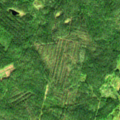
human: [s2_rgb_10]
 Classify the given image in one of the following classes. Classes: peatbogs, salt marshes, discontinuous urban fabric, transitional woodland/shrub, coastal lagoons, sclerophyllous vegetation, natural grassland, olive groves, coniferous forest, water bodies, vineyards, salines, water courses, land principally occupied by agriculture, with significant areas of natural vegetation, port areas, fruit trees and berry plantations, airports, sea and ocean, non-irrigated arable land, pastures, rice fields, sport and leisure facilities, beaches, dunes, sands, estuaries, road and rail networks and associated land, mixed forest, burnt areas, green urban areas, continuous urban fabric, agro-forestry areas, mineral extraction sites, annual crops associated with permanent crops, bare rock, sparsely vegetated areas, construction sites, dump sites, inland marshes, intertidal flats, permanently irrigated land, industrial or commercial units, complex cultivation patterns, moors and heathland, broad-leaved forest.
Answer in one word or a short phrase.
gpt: coniferous forest, mixed forest, transitional woodland/shrub